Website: macys
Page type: billing-address
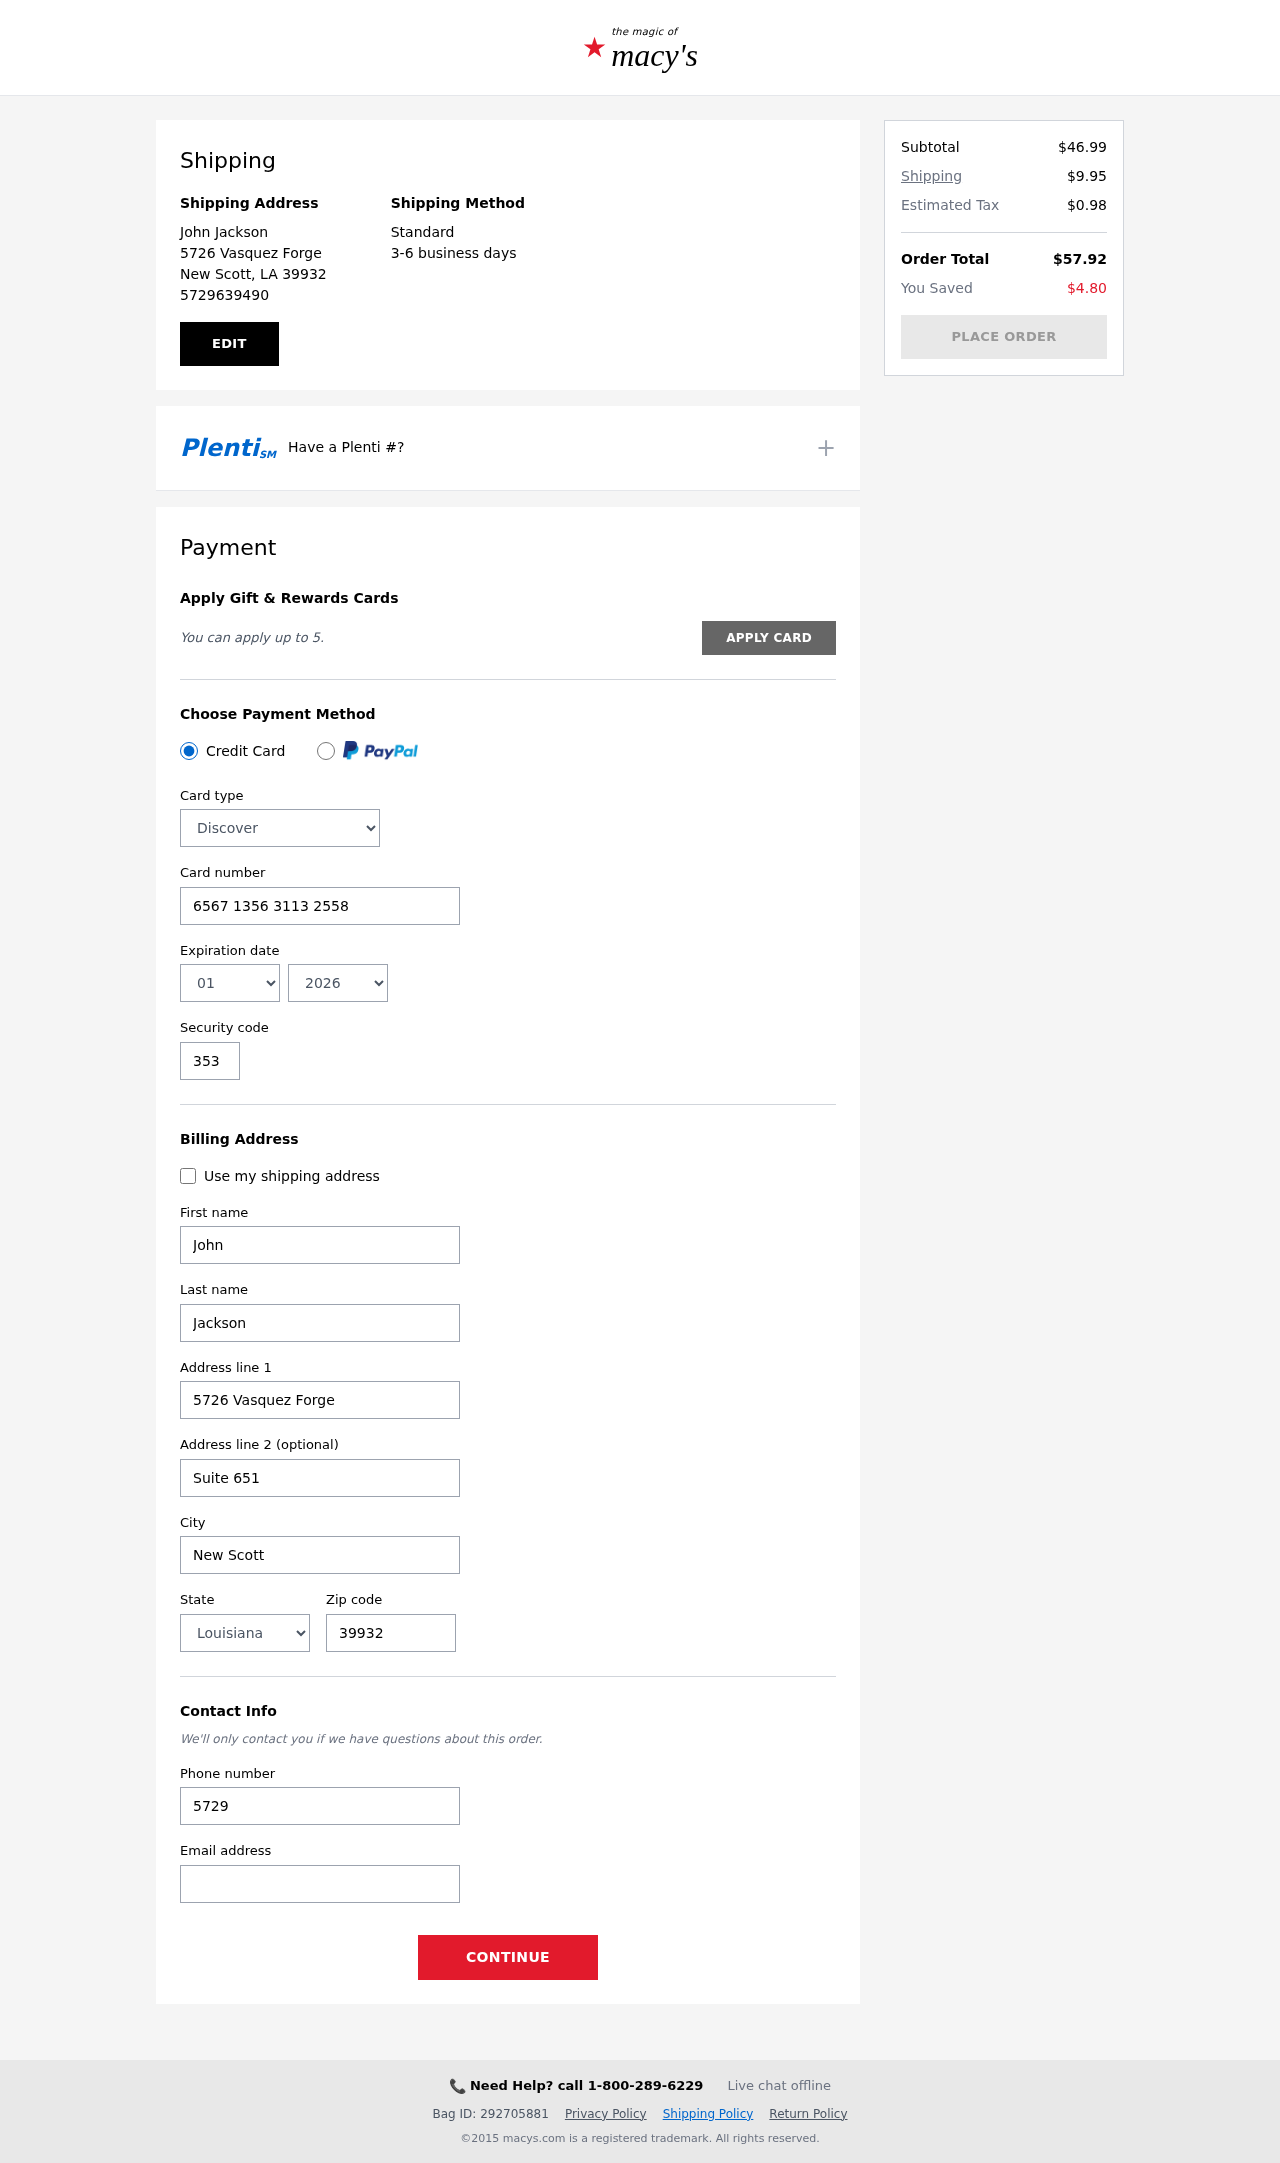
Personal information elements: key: PII_CARD_CVV
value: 353
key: PII_CARD_EXPIRY_MONTH
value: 01
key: PII_CARD_EXPIRY_YEAR
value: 26
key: PII_CARD_NUMBER
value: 6567 1356 3113 2558
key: PII_CARD_TYPE
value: Discover
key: PII_CITY
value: New Scott
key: PII_CITY_STATE_ZIP
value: New Scott, LA 39932
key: PII_EMAIL
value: johnjackson@hotmail.com
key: PII_FIRSTNAME
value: John
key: PII_FULLNAME
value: John Jackson
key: PII_LASTNAME
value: Jackson
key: PII_PHONE
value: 5729639490
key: PII_POSTCODE
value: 39932
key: PII_STATE
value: Louisiana
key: PII_STREET
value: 5726 Vasquez Forge
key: PII_STREET2
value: Suite 651
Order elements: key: ORDER_SUBTOTAL
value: $46.99
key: ORDER_SHIPPING_COST
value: $9.95
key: ORDER_TAX
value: $0.98
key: ORDER_TOTAL
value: $57.92
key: ORDER_SAVINGS
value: $4.80